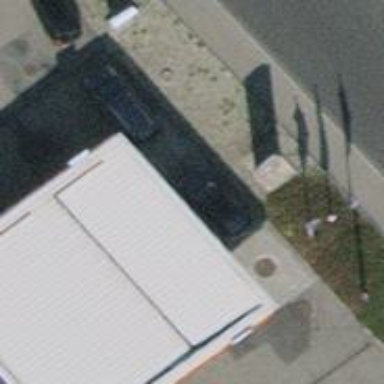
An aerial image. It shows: View of roof of building.